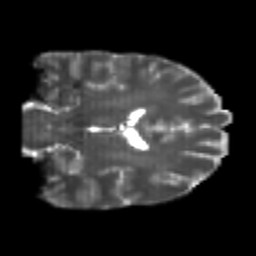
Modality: T2w
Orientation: coronal
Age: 26
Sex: male
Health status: healthy
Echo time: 0.074 s